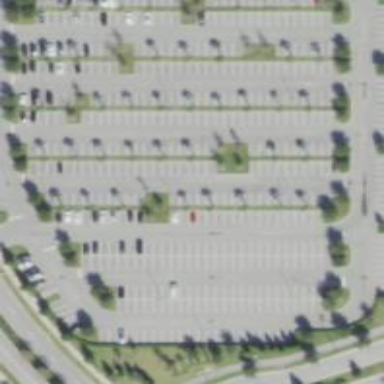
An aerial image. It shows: Parking area.